Chest X-ray:
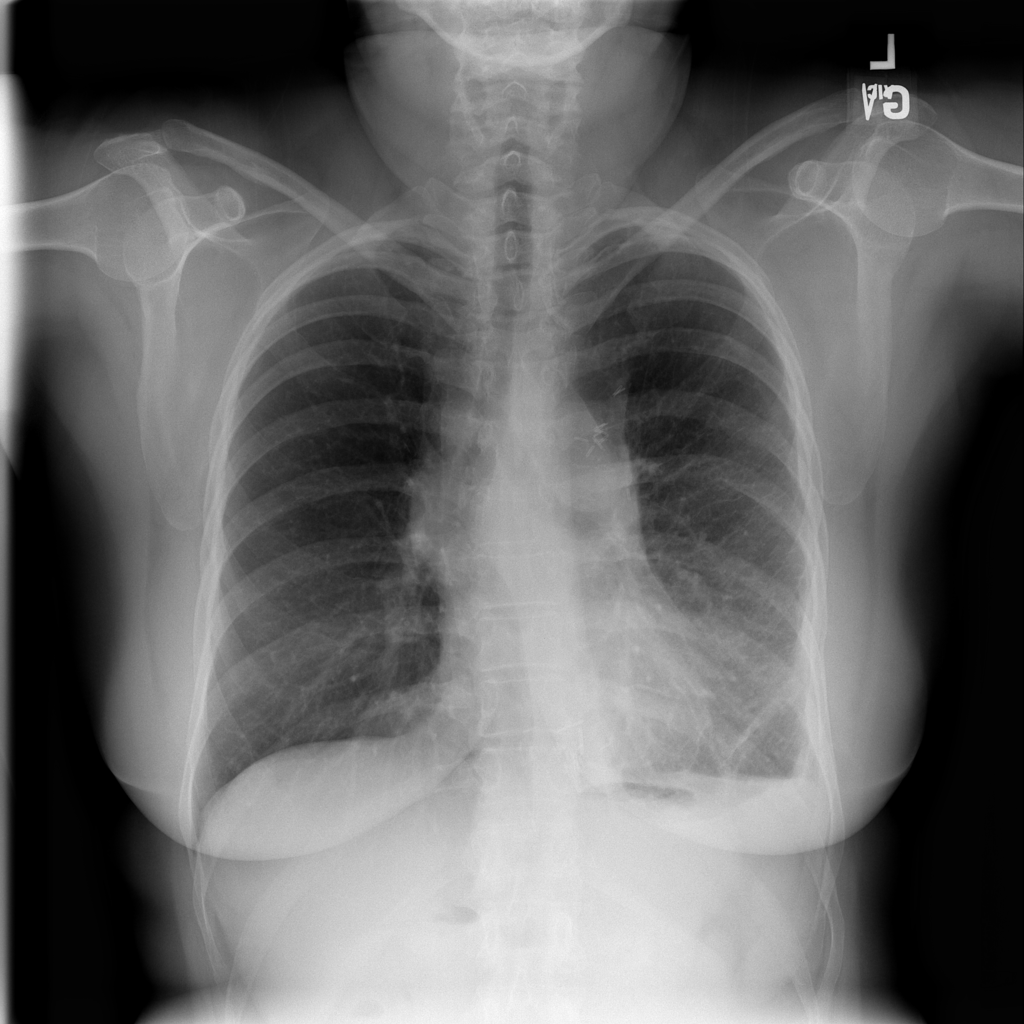
Findings: Fibrosis, Pleural Thickening
No abnormal finding: no